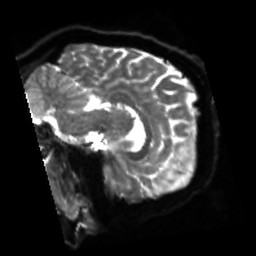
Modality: sbref
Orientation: sagittal
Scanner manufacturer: siemens
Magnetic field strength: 3 T
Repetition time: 4 s
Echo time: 0.0594 s